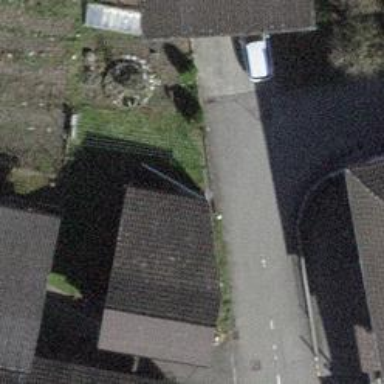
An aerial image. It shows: Shed building.